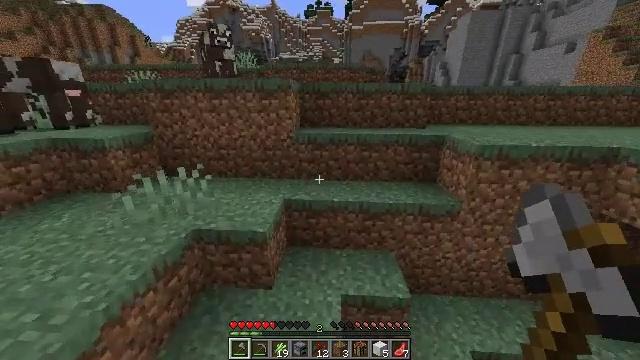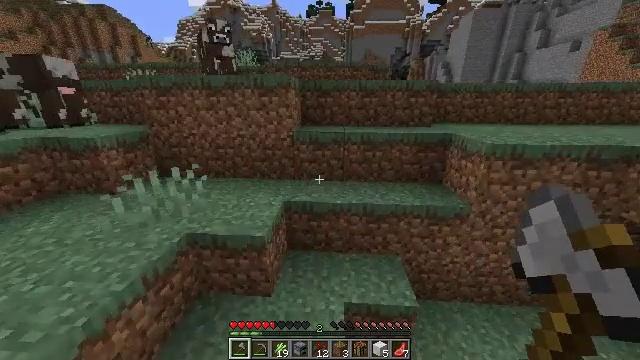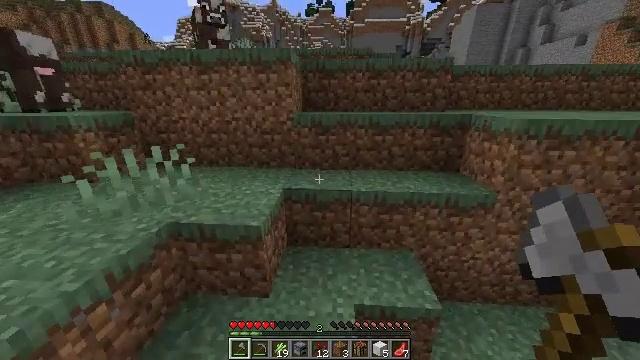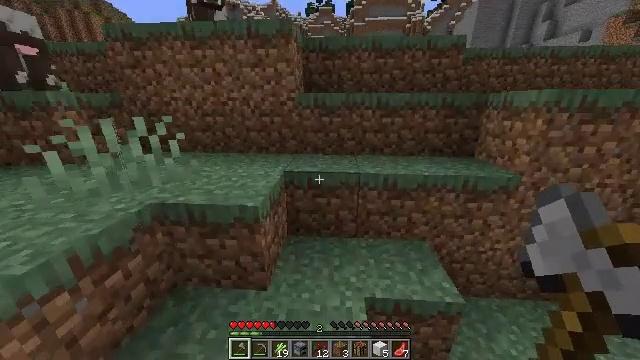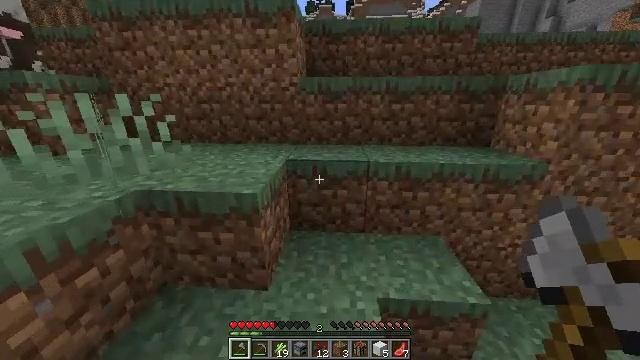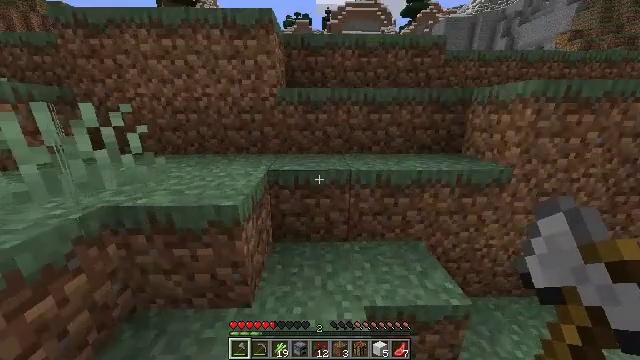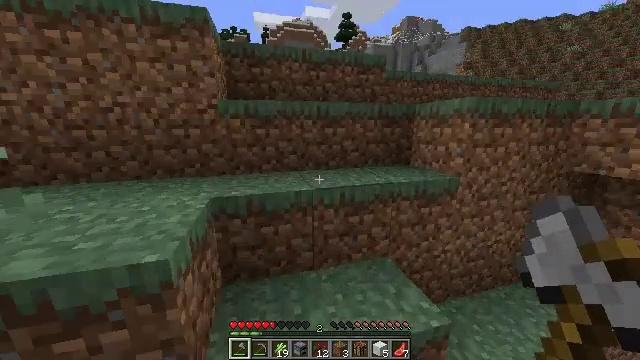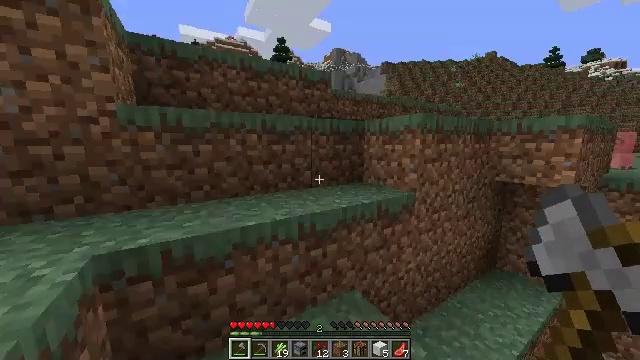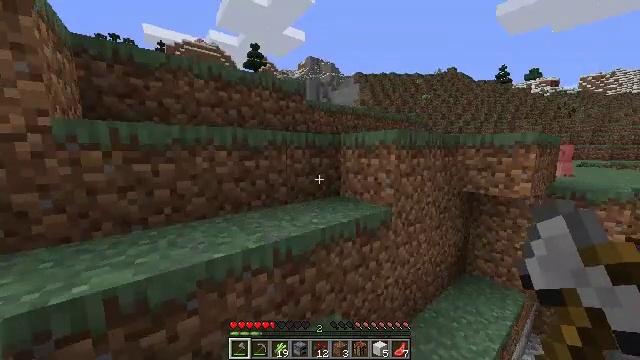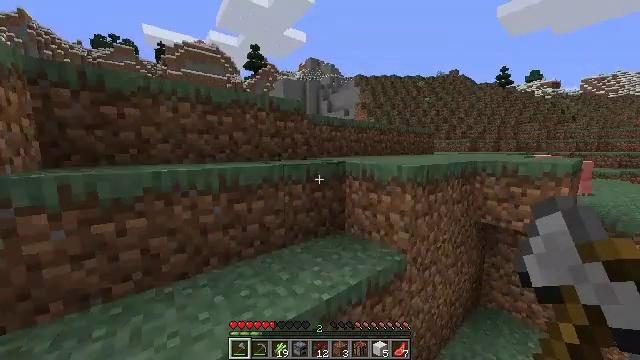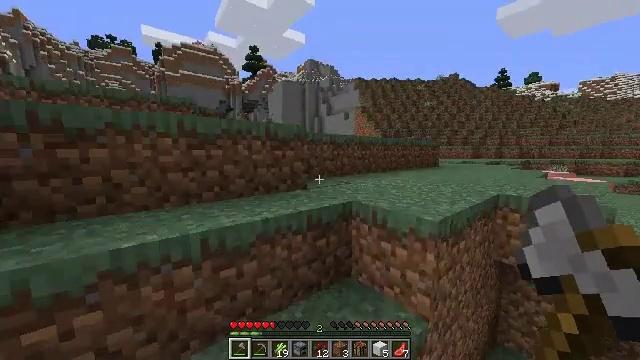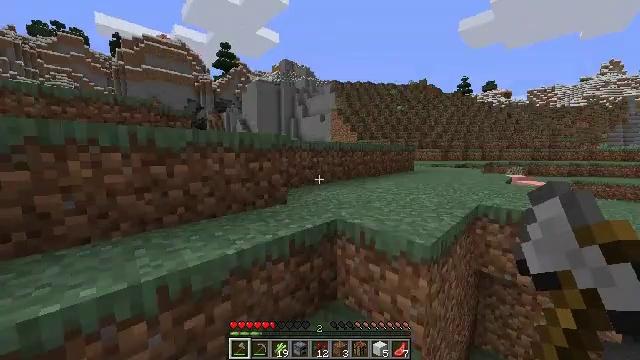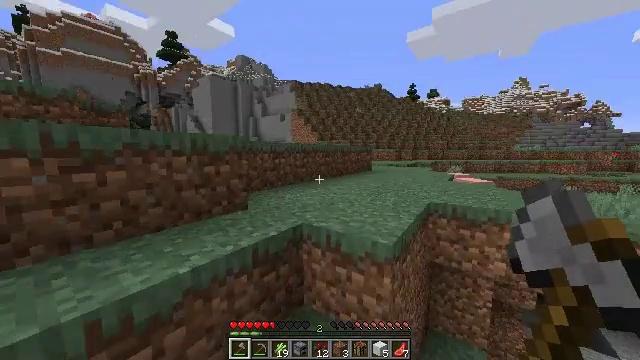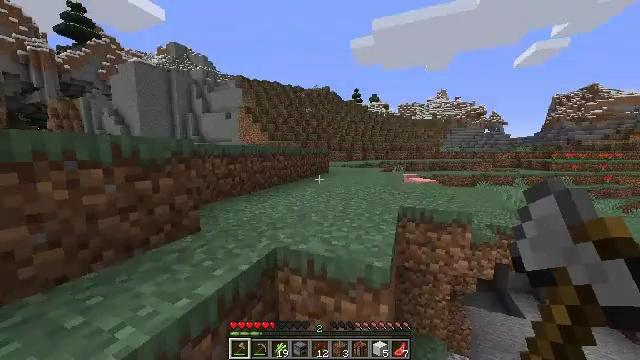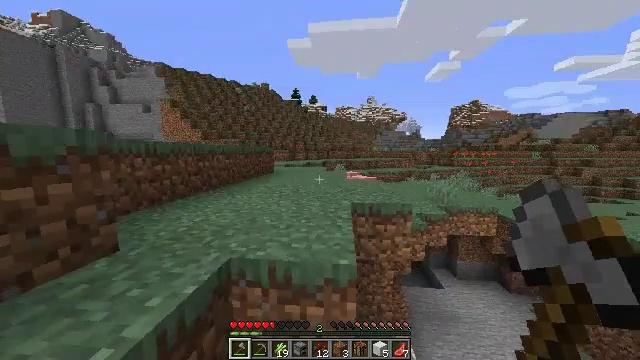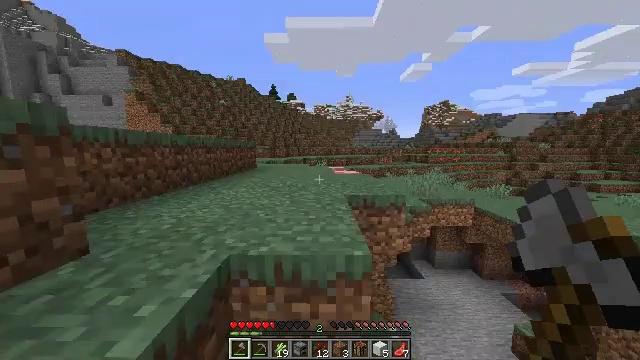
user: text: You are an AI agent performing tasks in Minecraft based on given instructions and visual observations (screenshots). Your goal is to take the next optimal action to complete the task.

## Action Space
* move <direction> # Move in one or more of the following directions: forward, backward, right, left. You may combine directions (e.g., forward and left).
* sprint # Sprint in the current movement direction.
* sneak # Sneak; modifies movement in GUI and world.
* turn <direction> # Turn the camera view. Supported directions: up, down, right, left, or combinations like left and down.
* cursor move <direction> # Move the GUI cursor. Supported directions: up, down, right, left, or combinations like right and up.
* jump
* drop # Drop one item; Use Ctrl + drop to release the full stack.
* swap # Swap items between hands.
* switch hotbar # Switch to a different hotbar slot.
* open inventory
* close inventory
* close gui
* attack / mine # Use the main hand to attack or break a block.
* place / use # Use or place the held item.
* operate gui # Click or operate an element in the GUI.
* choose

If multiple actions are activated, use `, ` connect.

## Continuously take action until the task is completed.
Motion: motion action
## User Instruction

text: Combat the pig.
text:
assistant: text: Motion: move forward and move left, sprint
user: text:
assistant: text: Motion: move forward and move left, sprint
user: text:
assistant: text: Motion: move forward and move left, sprint
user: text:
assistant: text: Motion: move forward and move left, sprint
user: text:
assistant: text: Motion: move forward, sprint, turn right and up
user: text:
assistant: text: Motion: move forward, sprint, turn right and up
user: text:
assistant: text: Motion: move forward, sprint, turn right and up
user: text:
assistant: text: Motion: move forward, sprint, turn right and up, jump
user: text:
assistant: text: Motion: move forward, sprint, jump
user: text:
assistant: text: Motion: move forward and move left, sprint, jump
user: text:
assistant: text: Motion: move forward and move left, sprint, turn right, jump
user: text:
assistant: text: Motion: move forward and move left, sprint, turn right, jump
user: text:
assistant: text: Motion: move forward and move left, sprint, turn right, jump
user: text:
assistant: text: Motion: move forward and move left, sprint, turn right, jump
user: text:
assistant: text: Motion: move forward and move left, sprint, turn right, jump
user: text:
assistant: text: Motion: move forward and move left, sprint, jump
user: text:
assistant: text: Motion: move forward, sprint, turn right and down, jump
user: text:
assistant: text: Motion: move forward, sprint, turn right and down, jump
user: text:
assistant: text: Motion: move forward, sprint, jump
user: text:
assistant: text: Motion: move forward, sprint, turn right and down, jump
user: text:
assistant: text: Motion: move forward, sprint, turn right, jump
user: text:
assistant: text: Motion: move forward, sprint, jump
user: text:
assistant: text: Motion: move forward, sprint, jump
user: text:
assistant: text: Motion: move forward, sprint, jump
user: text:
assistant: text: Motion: move forward, sprint, jump
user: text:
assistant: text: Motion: move forward, sprint, turn down, jump
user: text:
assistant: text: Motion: move forward, sprint, turn down, jump
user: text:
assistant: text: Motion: move forward, sprint, turn right and down, jump
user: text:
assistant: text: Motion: move forward, sprint, turn right and down, jump
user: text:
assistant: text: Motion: move forward, sprint, turn down, jump